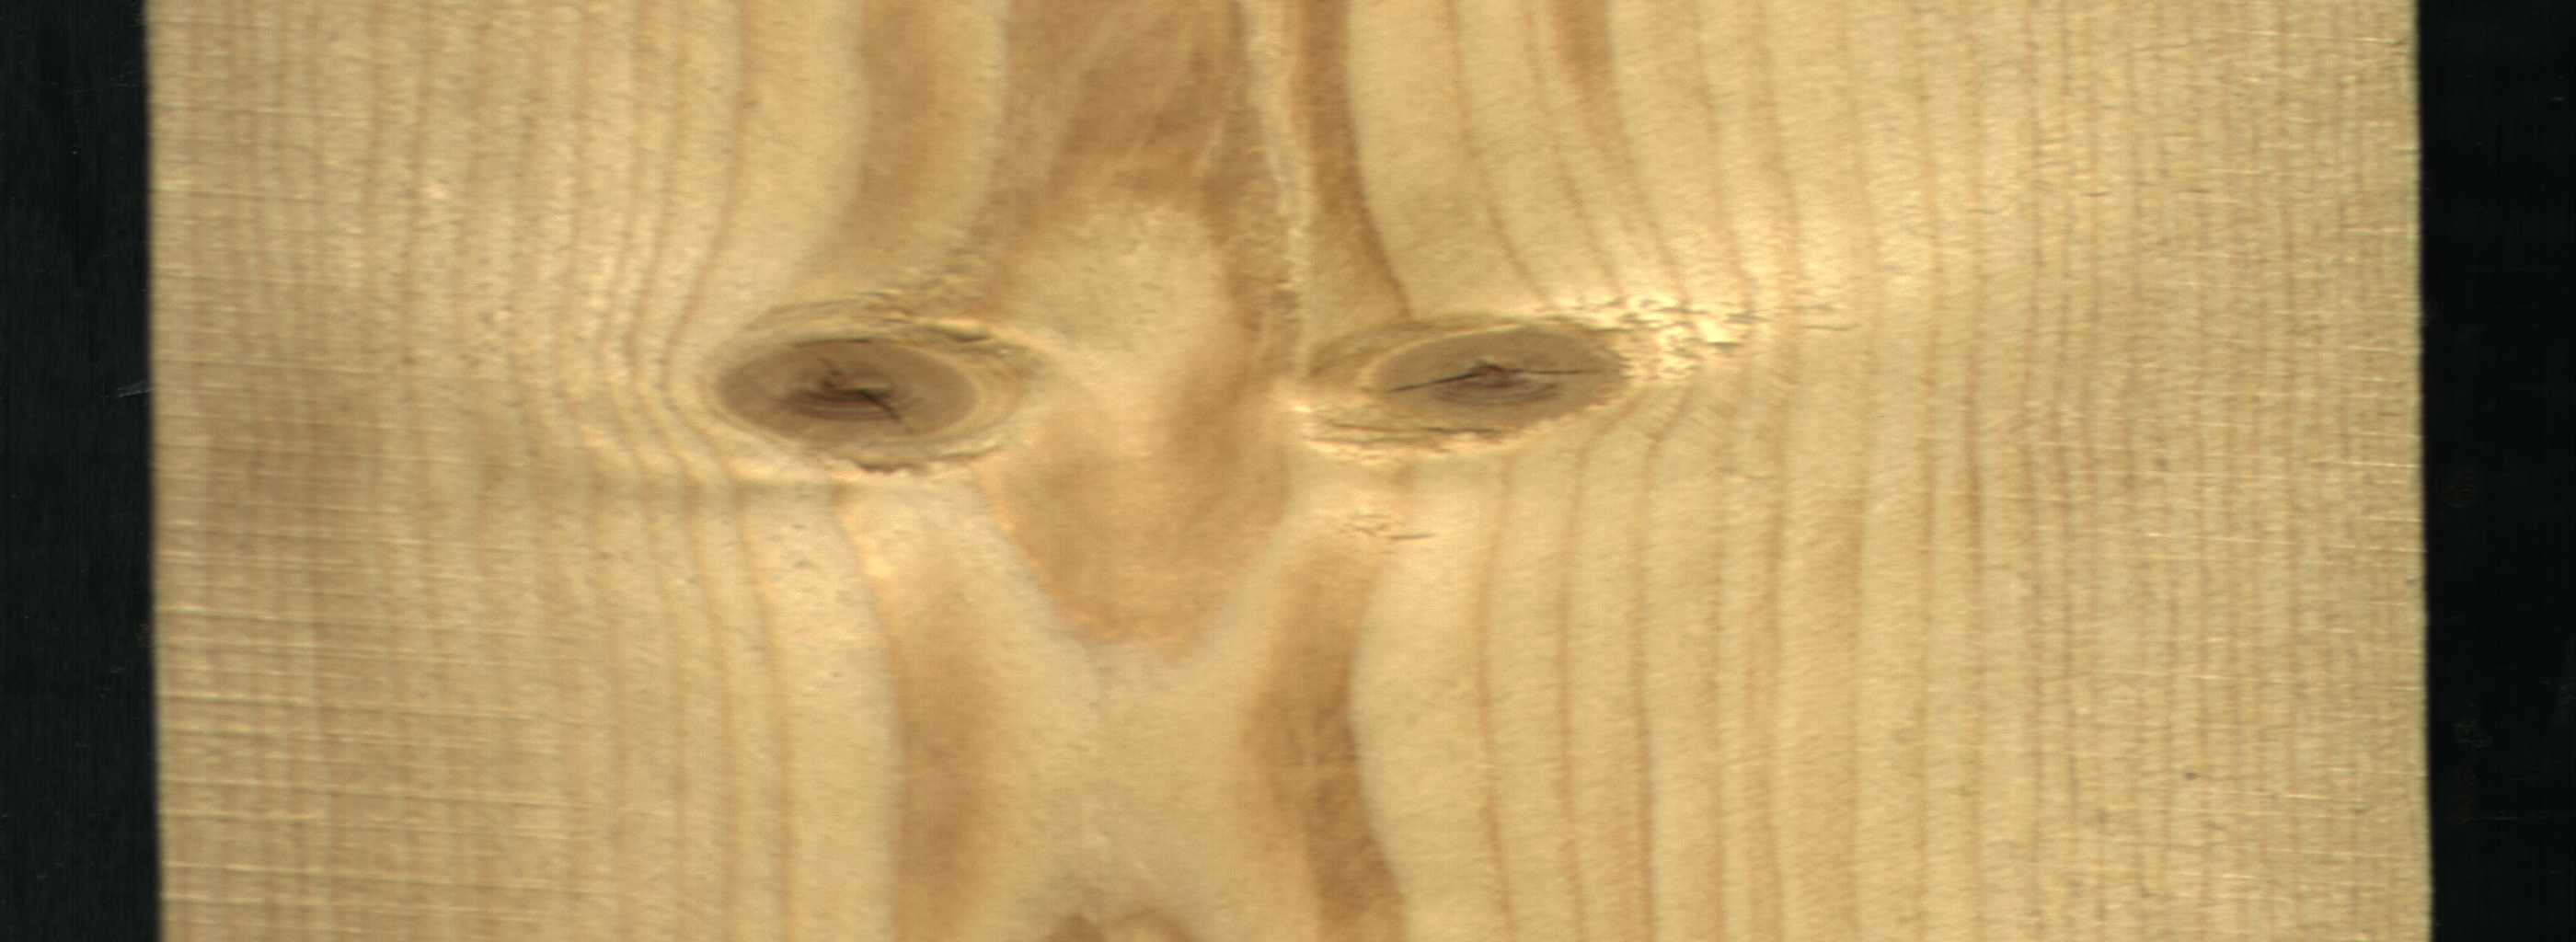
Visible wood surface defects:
knot_with_crack
knot_with_crack